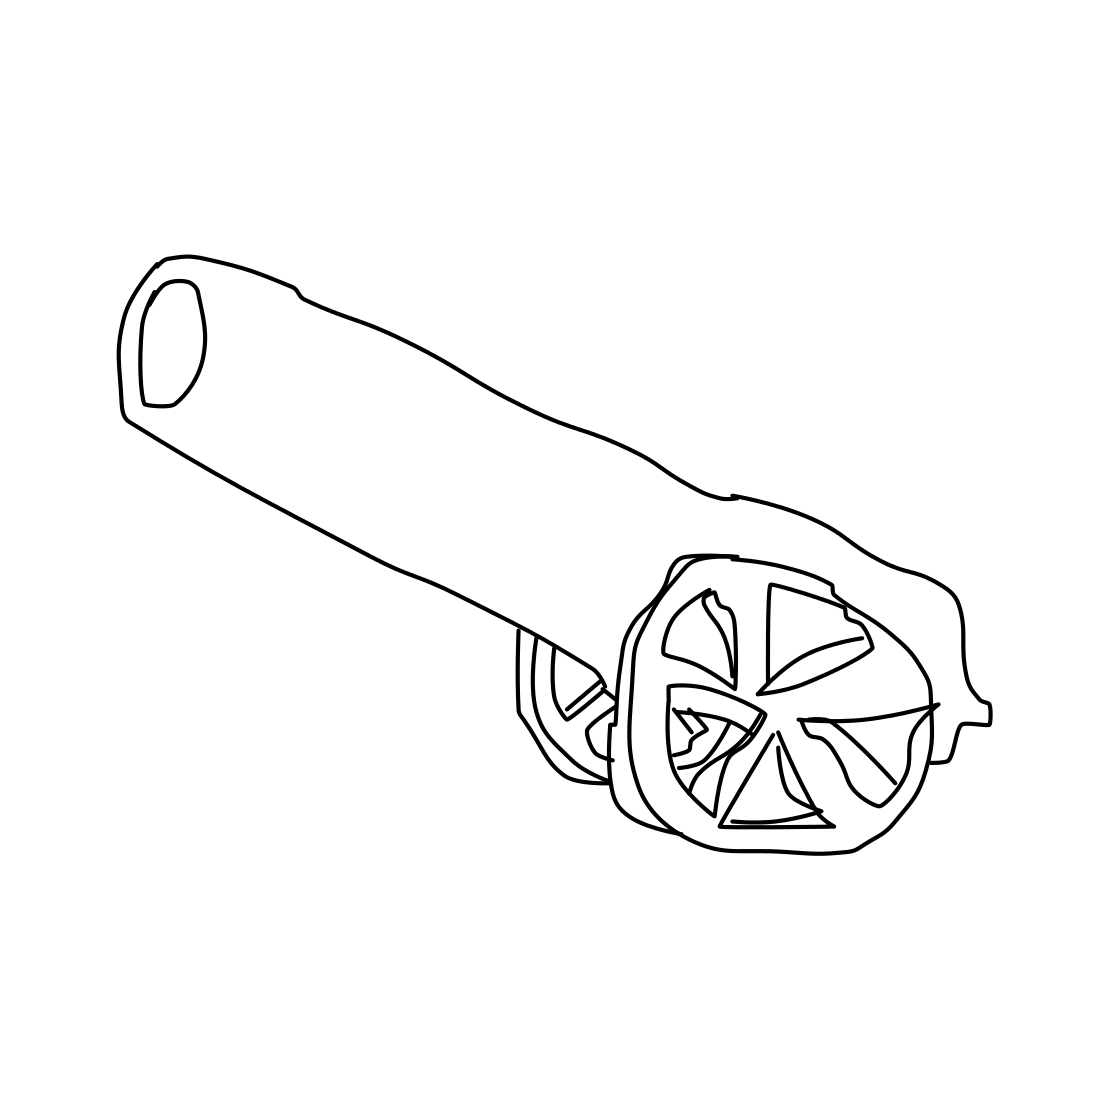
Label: cannon